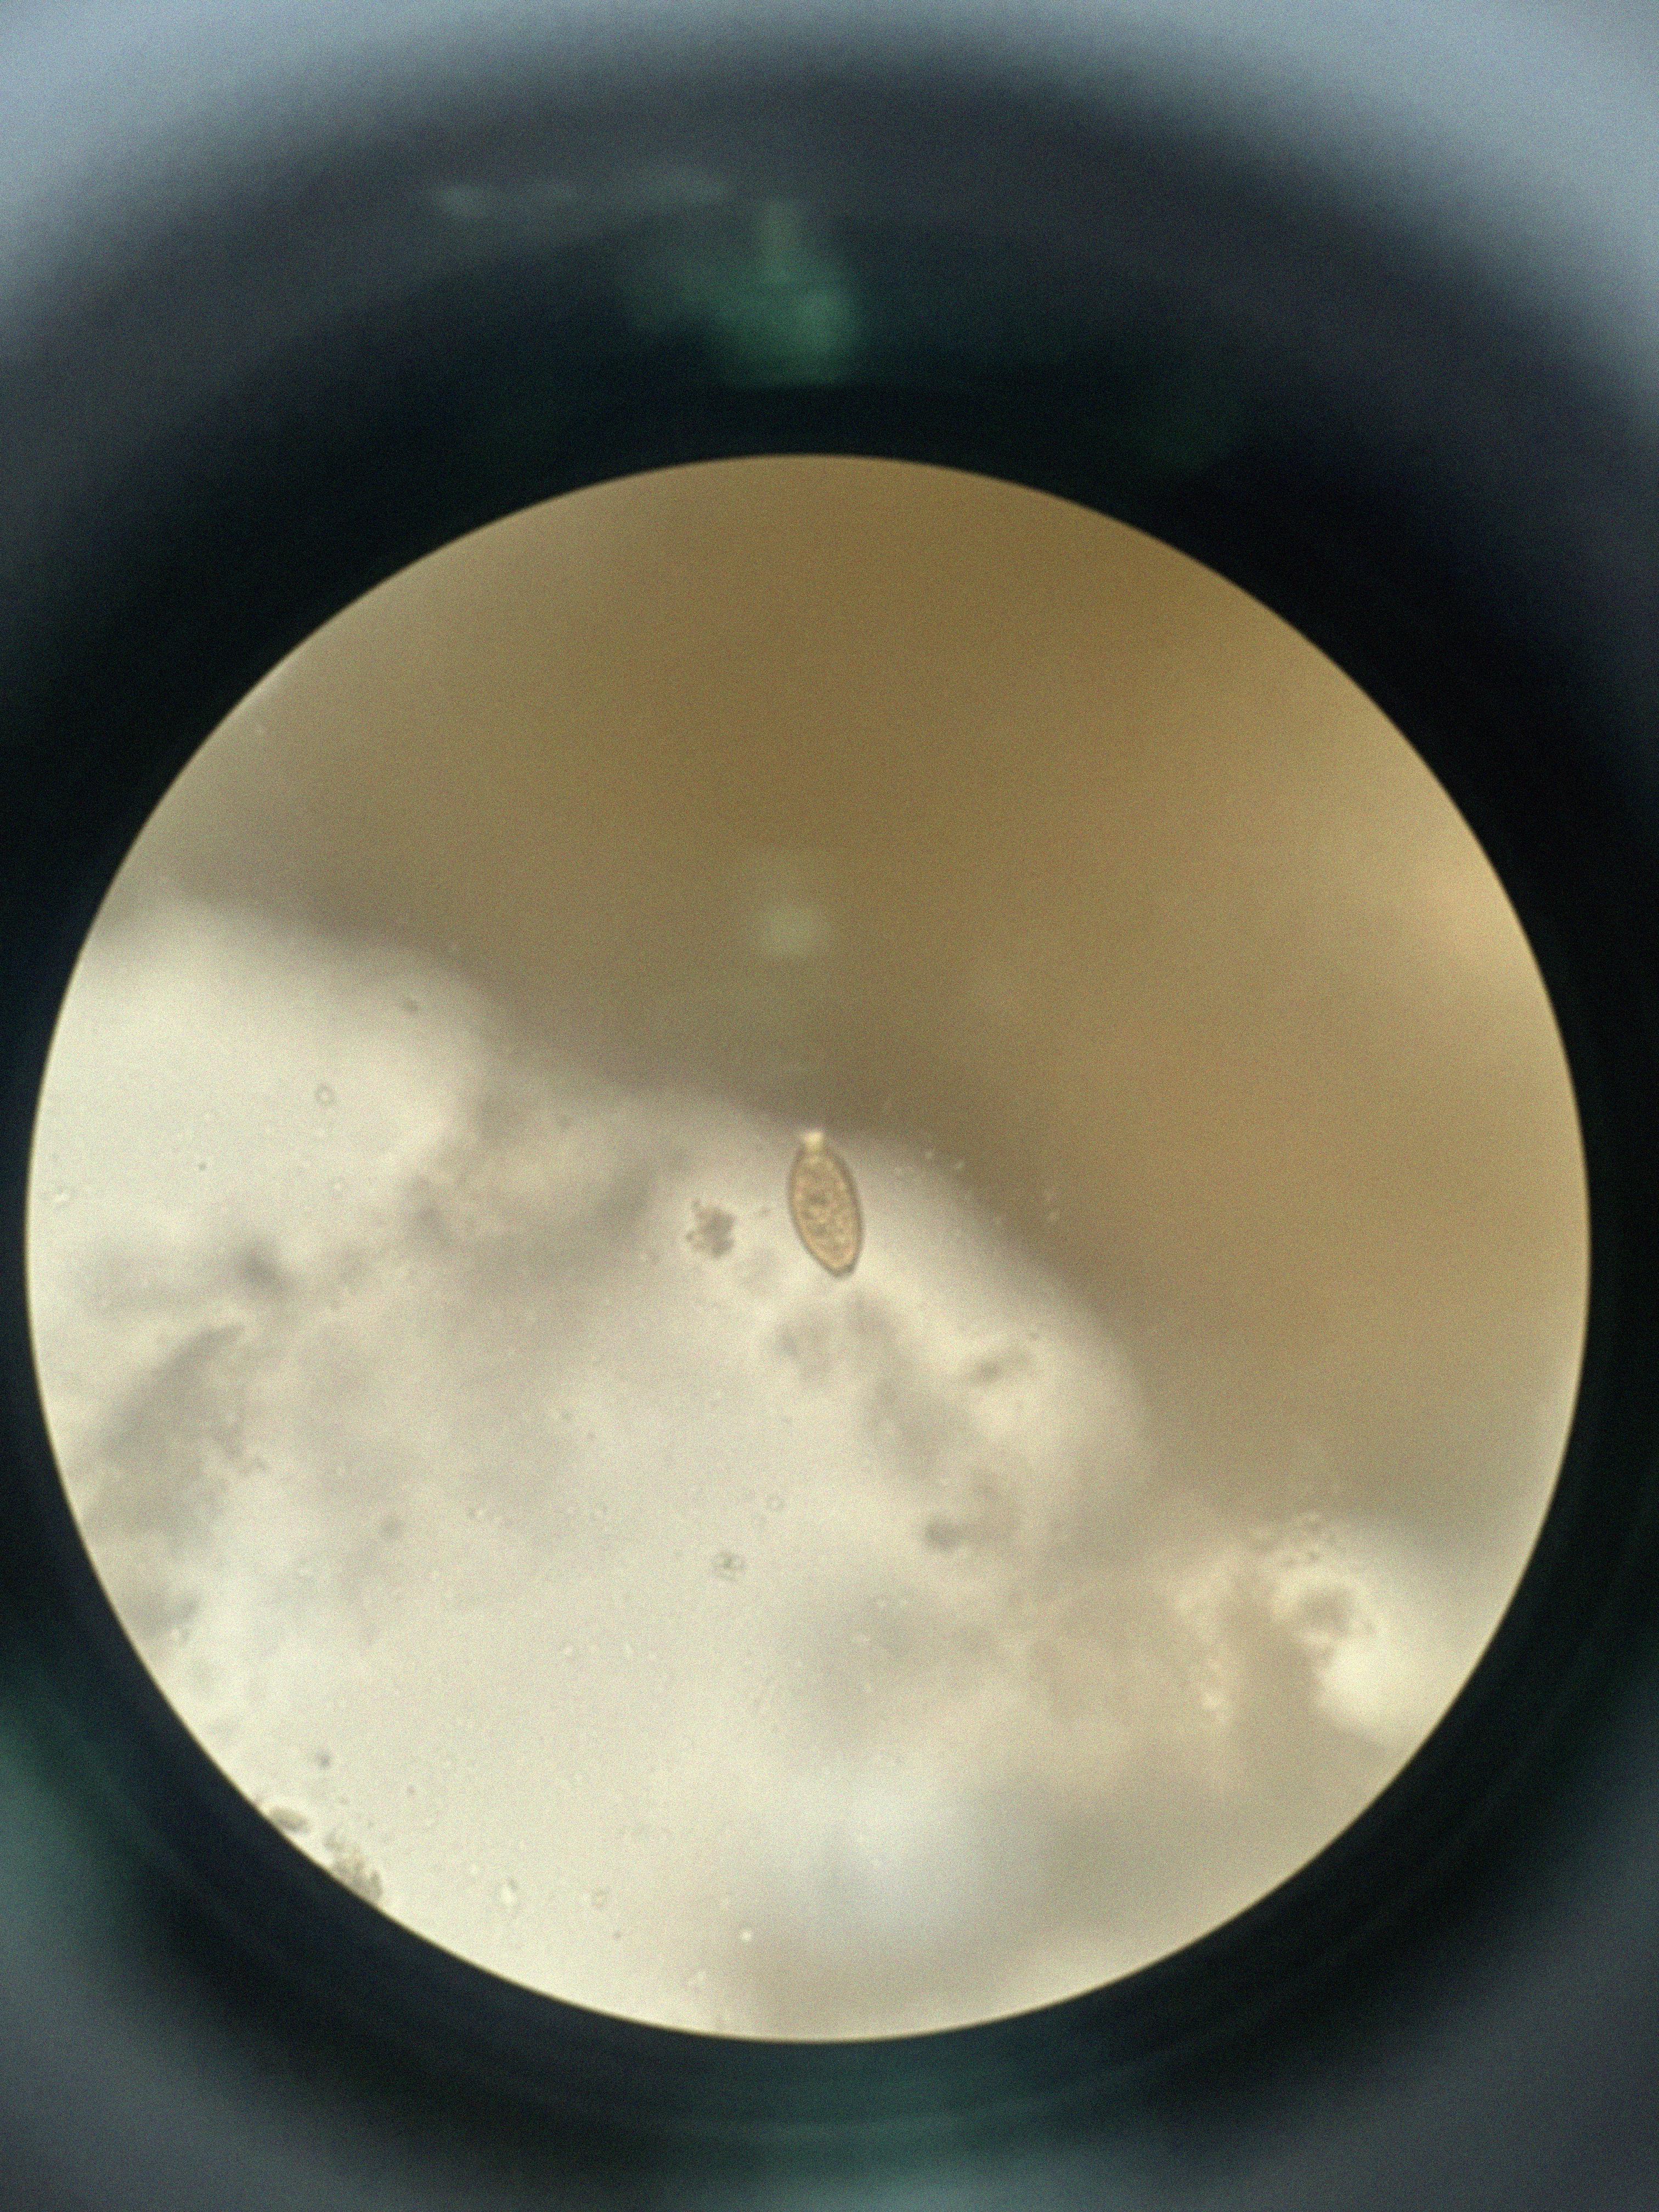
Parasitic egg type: Trichuris trichiura